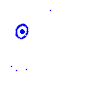
Particle: pion